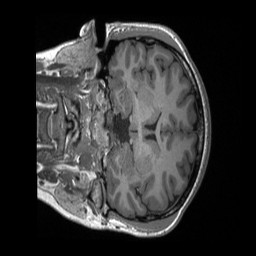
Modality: T1w
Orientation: coronal
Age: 31
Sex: female
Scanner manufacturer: siemens
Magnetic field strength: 3 T
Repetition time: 2.4 s
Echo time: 0.00224 s